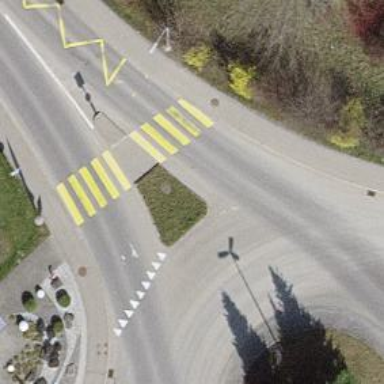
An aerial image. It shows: Marked crossing with zebra stripes on the road.